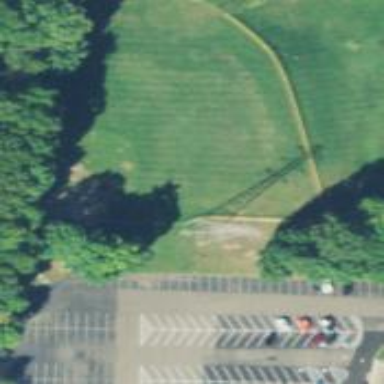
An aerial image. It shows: Lattice structure tower used for power distribution.